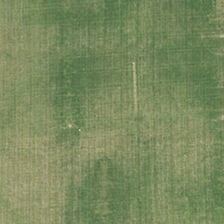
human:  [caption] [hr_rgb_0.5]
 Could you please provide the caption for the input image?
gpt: it is a piece of green meadow .

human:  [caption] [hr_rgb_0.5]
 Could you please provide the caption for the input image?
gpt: it is a piece of green meadow .

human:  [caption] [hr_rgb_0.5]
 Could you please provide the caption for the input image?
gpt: it is a piece of green meadow .

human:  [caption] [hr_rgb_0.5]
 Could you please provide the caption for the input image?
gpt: it is a piece of green meadow .

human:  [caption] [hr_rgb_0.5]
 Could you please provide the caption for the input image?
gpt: it is a piece of green meadow .